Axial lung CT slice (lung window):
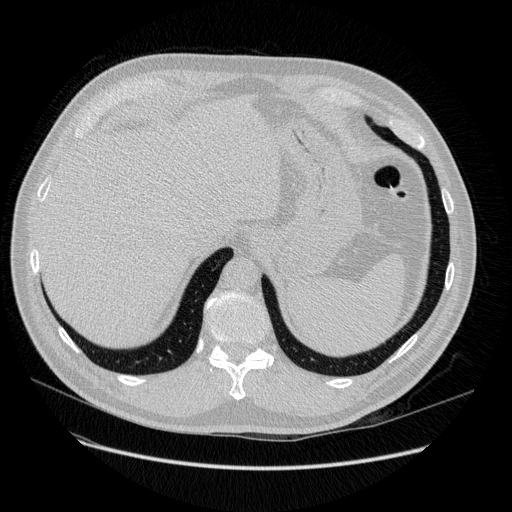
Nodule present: no